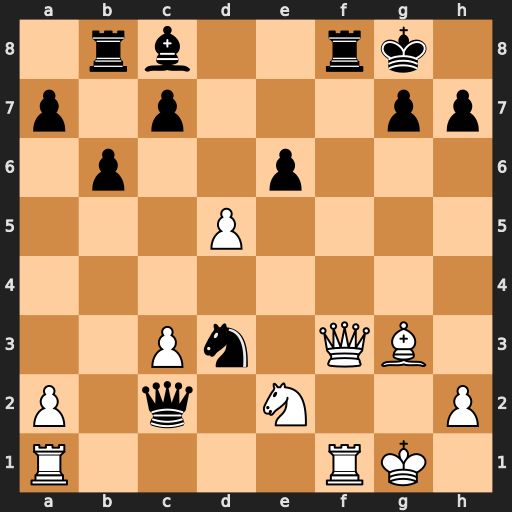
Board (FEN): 1rb2rk1/p1p3pp/1p2p3/3P4/8/2Pn1QB1/P1q1N2P/R4RK1
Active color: w
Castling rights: -
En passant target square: -
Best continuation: Qxf8#